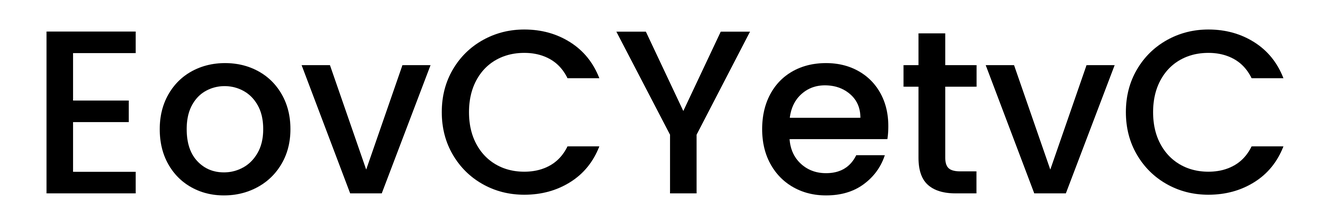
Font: Poppins-Medium